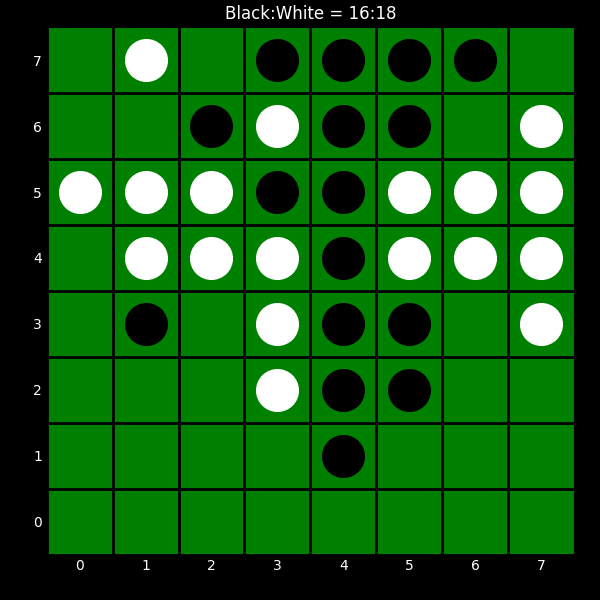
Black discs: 16
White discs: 18